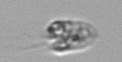
Label: Amoeba